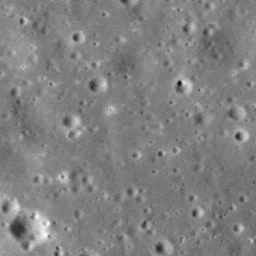
Host type: background_regolith
Lunar coordinates: latitude nan, longitude nan